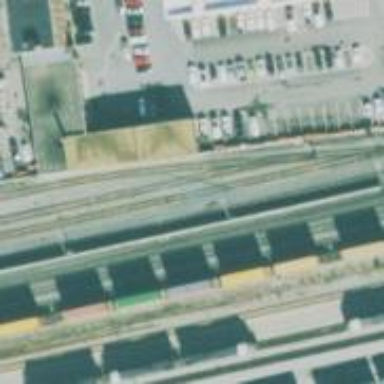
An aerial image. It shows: Railway spur service.